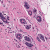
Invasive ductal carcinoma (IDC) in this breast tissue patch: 0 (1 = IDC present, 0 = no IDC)